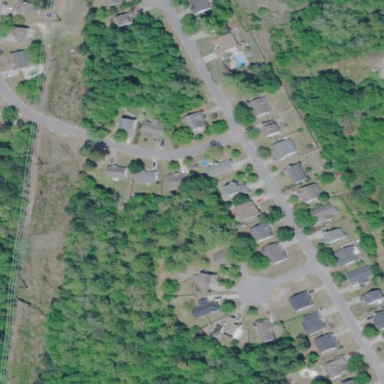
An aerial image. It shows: Residential neighbourhood.